Question: I have an html file as inserted in the image file and i have to make the heading of it fixed and the rest table scrollable by using CSS.
I found the css to do that but my problem is that after inserting the css in html file the formatting for the header and data does not match .Suggest me whats wrong in my css my css is as following.
I want my formatting should not be disturbed only the header should be fixed up.
'''
<style type="text/css">
div.tableContainer
{
clear: both;
border: 1px solid #963;
height: 300px;
overflow: hidden;
width: 1000px
}
html>body thead.fixedHeader tr
{
display: block
}
thead.fixedHeader th
{
background: #C96;
border-left: 1px solid #EB8;
border-right: 1px solid #B74;
border-top: 1px solid #EB8;
font-weight: normal;
padding: 4px 3px;
text-align: left
position: relative
width: 200px
}
html>body tbody.scrollContent {
display: block;
height: 300px;
overflow: auto;
width: 100%
}
tbody.scrollContent td, tbody.scrollContent tr.normalRow td {
background: #FFF;
border-bottom: none;
border-left: none;
border-right: 1px solid #CCC;
border-top: 1px solid #DDD;
padding: 2px 3px 3px 4px
}
html>body thead.fixedHeader th +th {
width: 50px
}
</style>
'''

this is the image for html file i was not able to insert the source code of it.
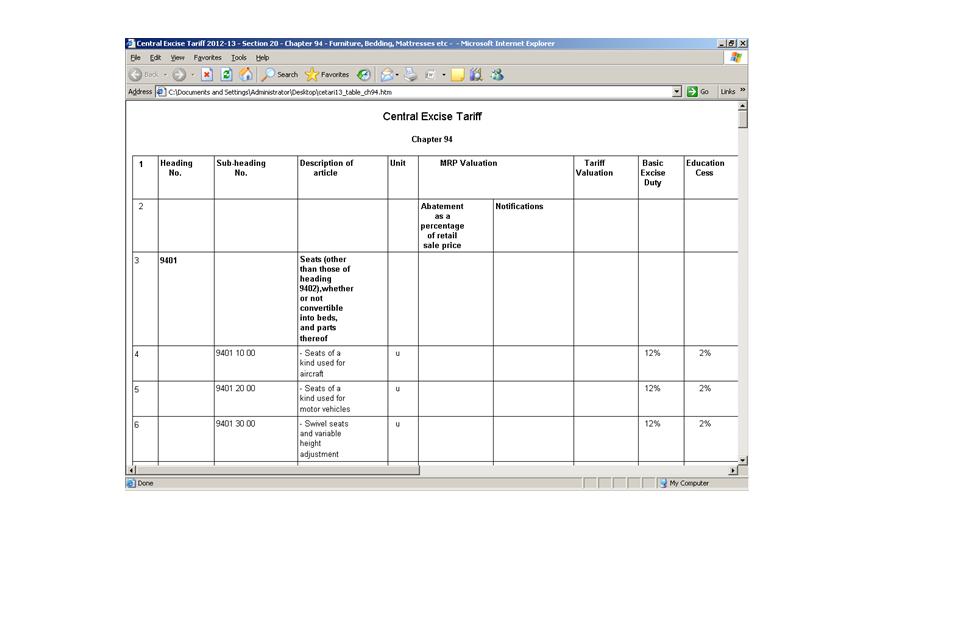
Answer: add margin to table like <URL>
'''
table
{
margin-top: 26px;
width: 138px;
}
.month
{
width: 79px;
}
.saving
{
width:49px;
}
'''
I have given fixed column width you can change according to your max column width.